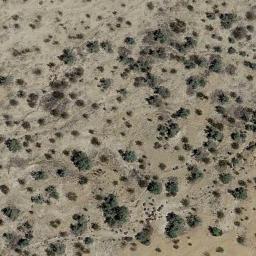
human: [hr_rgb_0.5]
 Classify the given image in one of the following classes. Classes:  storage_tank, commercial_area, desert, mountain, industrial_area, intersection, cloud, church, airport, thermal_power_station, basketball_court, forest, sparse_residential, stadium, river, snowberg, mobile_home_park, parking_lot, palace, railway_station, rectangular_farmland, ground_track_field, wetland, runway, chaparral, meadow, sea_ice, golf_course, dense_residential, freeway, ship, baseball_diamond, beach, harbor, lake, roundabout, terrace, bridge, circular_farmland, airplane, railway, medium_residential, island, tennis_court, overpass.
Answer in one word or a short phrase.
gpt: chaparral